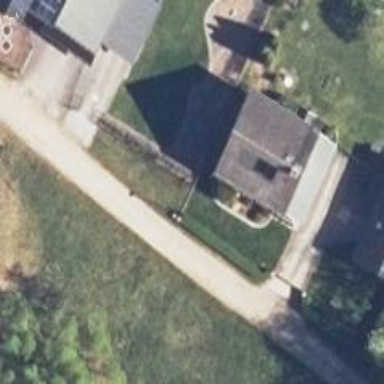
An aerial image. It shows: Residential road with gravel surface.